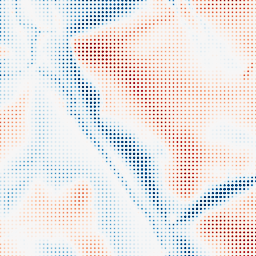
Category: multiscale
Decomposition family: dog_multiscale
Decomposition parameters: sigma_ratio: 1.6
n_scales: 6
base_sigma: 1
Upsampling method: sinc_blackman
Upsampling parameters: scale: 8
kernel_size: 4
Upsampling scale: 8